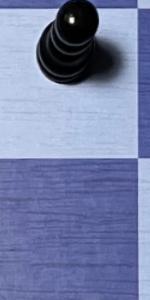
Label: Empty